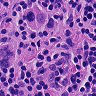
Metastatic tissue present: yes